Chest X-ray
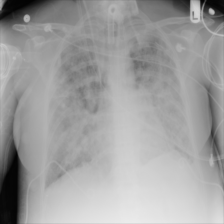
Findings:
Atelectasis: negative
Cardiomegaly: negative
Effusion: negative
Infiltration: positive
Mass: negative
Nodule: positive
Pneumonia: negative
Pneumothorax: negative
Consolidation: negative
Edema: negative
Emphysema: negative
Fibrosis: negative
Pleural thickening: negative
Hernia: negative